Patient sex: M
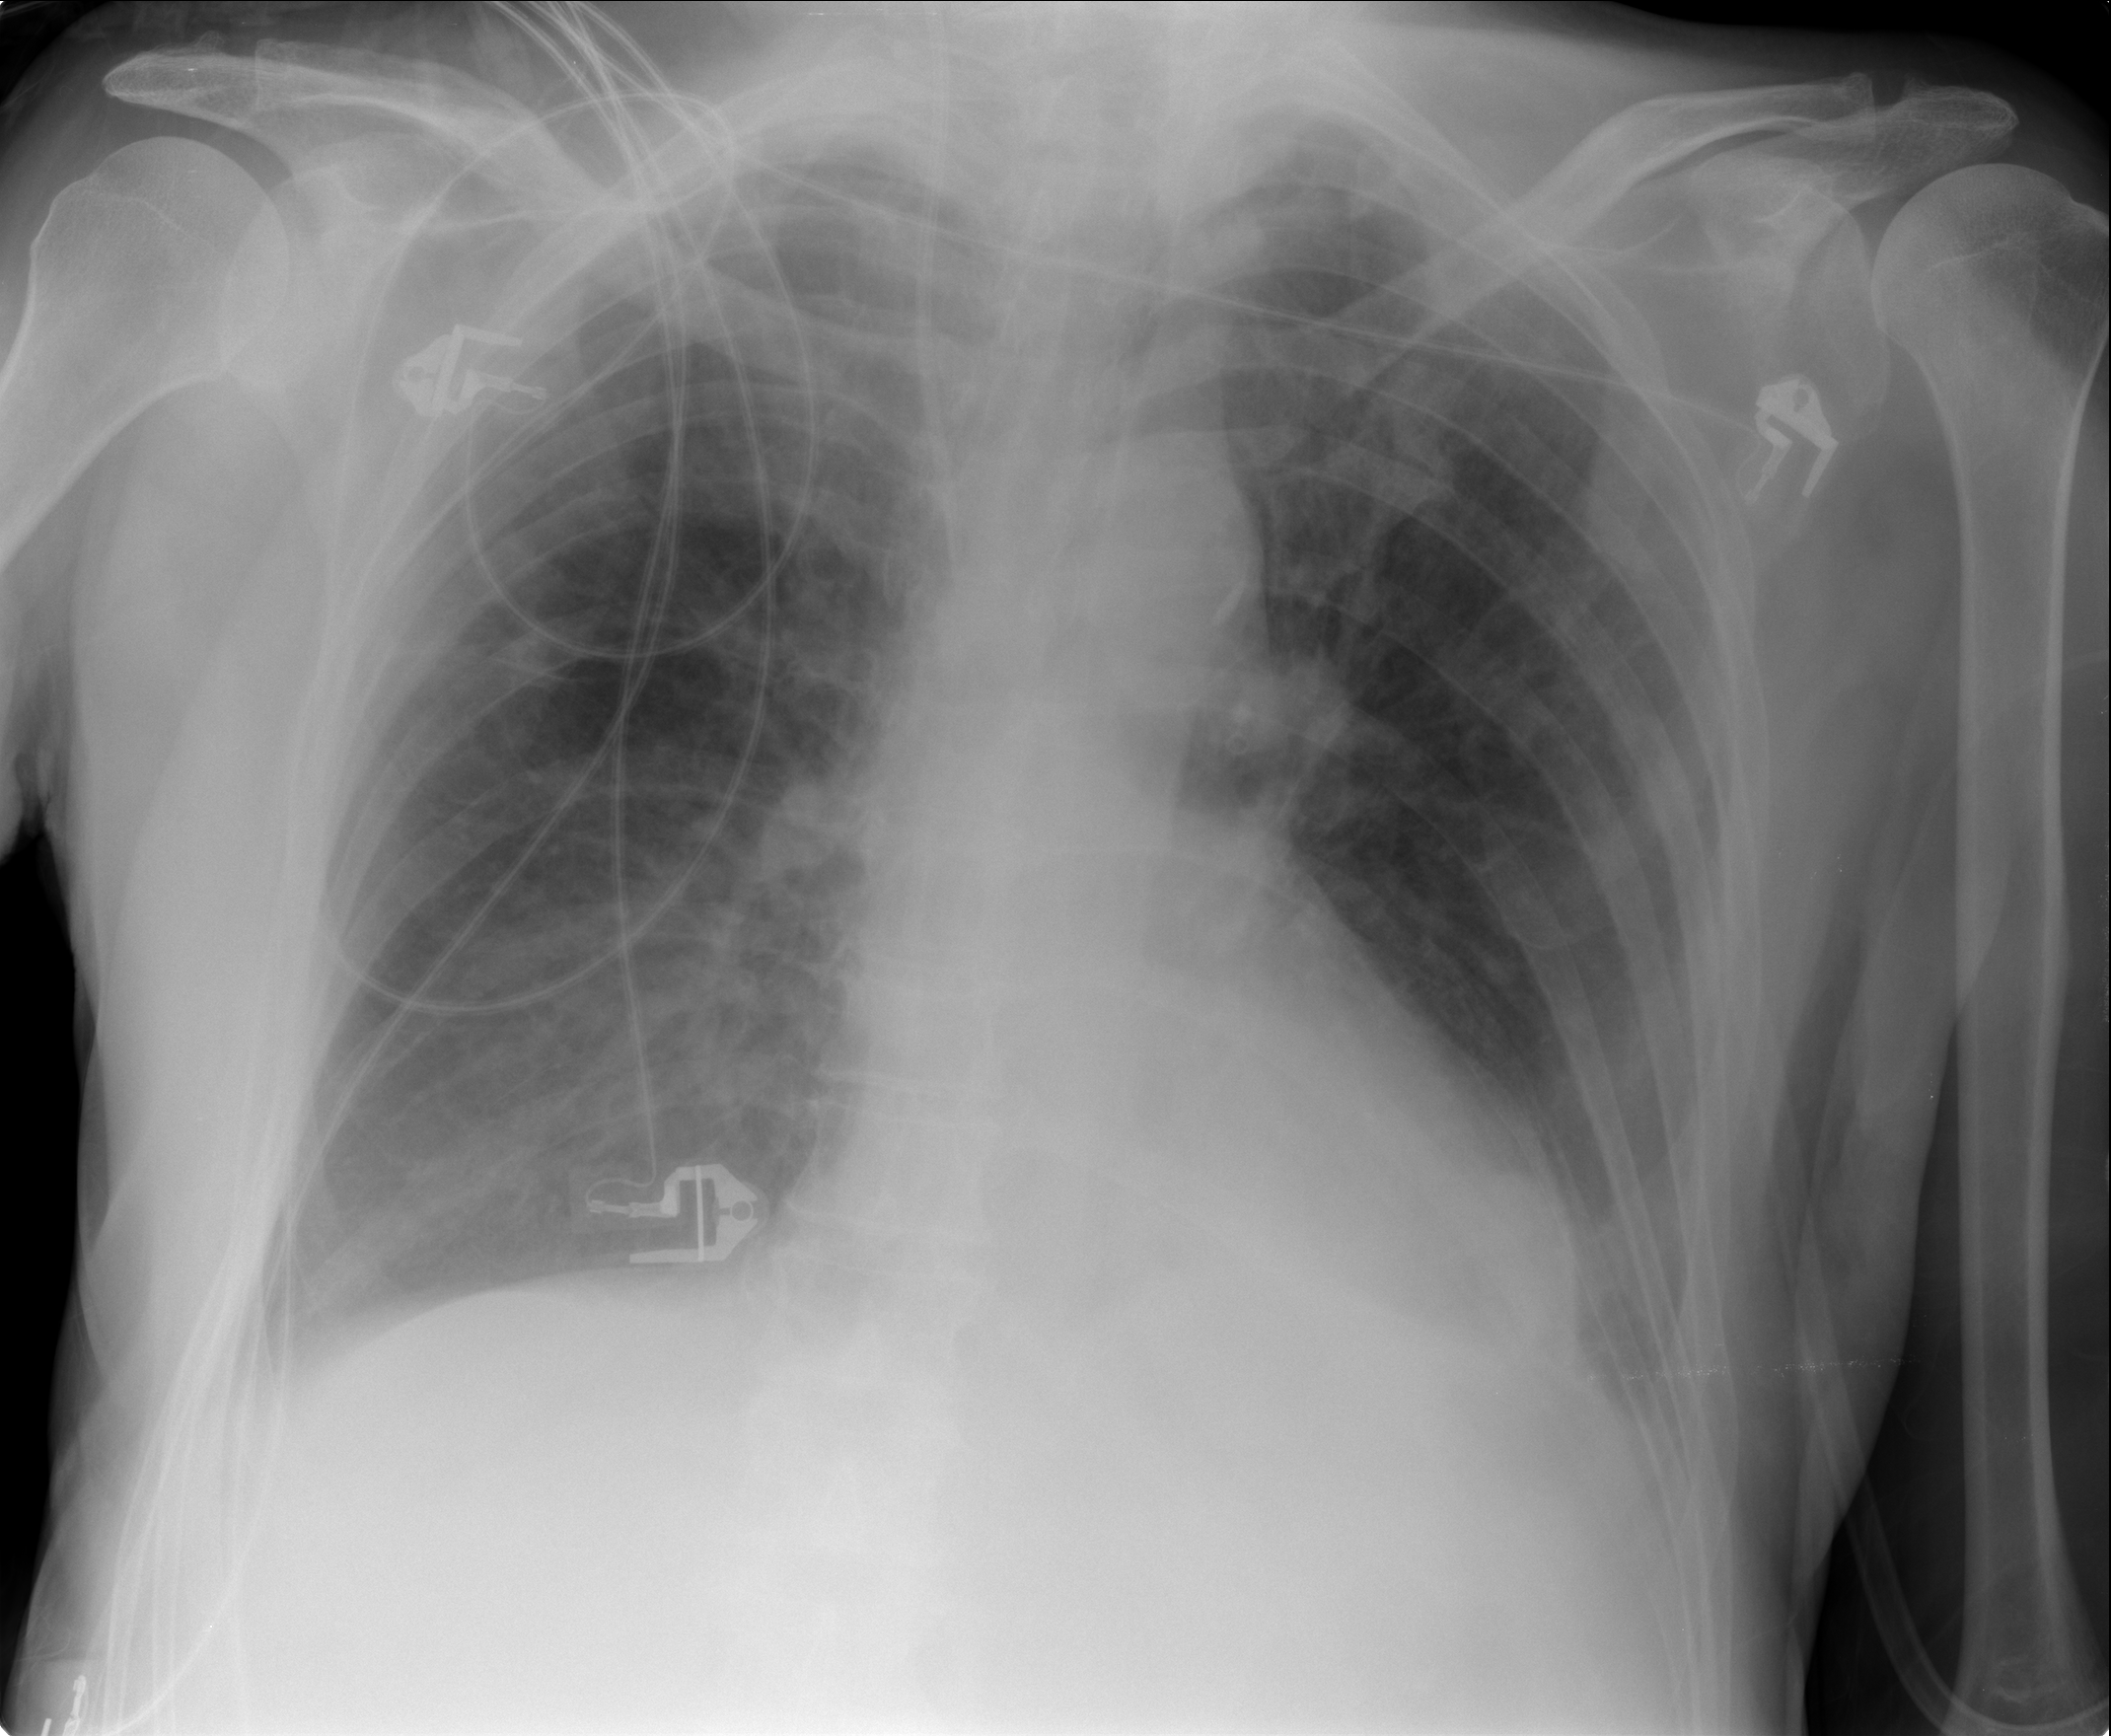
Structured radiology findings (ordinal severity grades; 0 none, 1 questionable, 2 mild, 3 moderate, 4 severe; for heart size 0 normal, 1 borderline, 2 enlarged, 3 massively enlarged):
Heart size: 0
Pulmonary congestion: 0
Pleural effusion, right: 2
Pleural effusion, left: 2
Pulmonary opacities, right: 1
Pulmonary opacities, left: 0
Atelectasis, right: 2
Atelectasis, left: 1